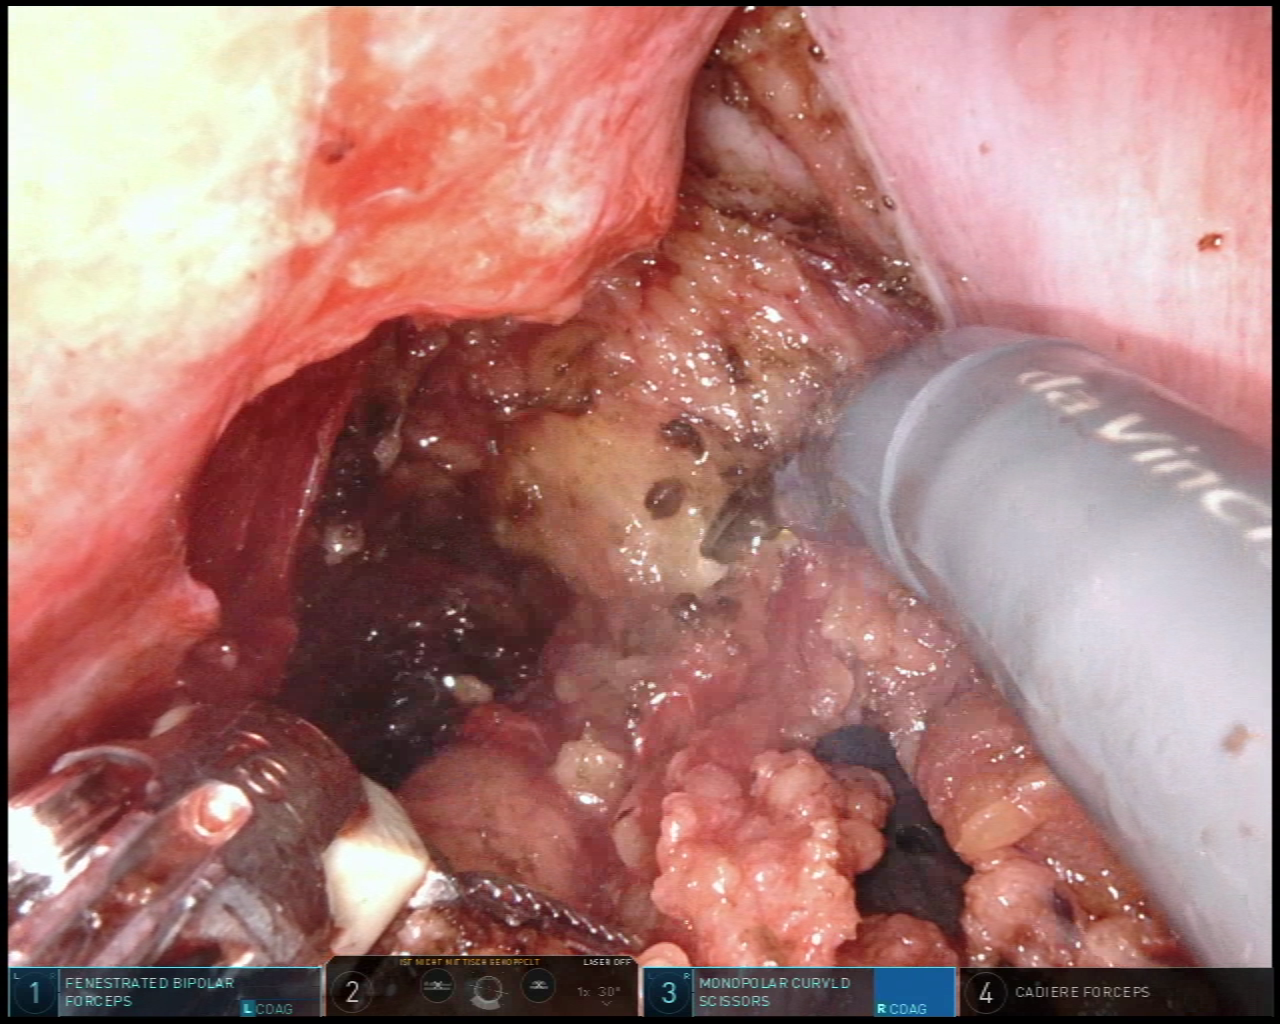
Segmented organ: vesicular_glands
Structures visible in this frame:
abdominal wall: no
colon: no
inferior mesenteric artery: no
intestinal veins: no
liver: no
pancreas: no
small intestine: no
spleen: no
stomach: no
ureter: no
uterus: no
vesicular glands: yes